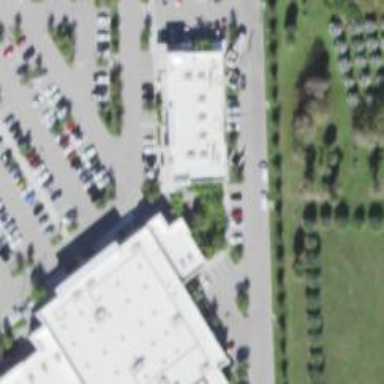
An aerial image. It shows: Fitness centre on leisure land.